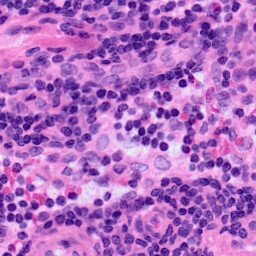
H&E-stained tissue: LymphNode